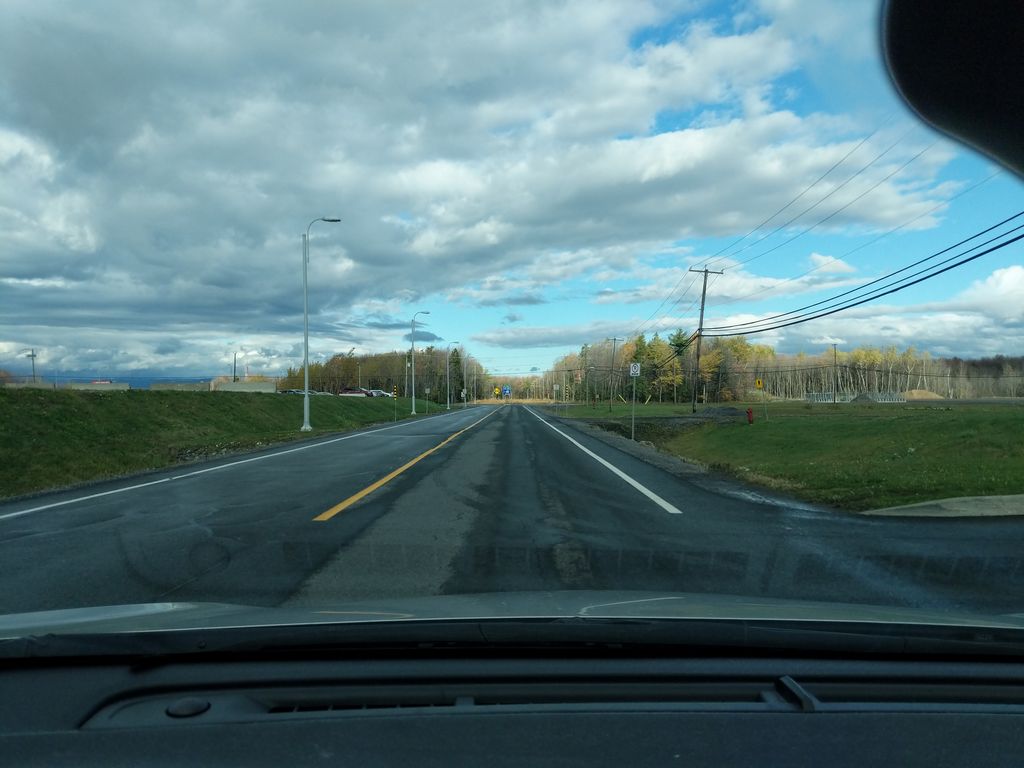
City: quebec_city